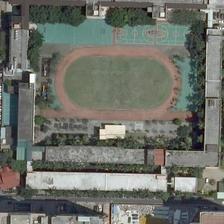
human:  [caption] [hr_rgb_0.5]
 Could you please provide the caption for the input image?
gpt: many buildings and some green trees are around a playground .

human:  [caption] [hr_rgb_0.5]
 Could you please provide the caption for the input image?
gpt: a playground with two basketball fields is surrounded by some green trees and many buildings .

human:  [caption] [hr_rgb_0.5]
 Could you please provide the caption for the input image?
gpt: a rectangular field is surrounded by a building, where the course is located .

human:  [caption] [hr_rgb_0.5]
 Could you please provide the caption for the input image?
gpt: a playground with two basketball fields next to it is surrounded by some trees and many buildings .

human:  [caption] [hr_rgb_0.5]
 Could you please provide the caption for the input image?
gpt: a playground with two basketball fields next to it is surrounded by some trees and many buildings .